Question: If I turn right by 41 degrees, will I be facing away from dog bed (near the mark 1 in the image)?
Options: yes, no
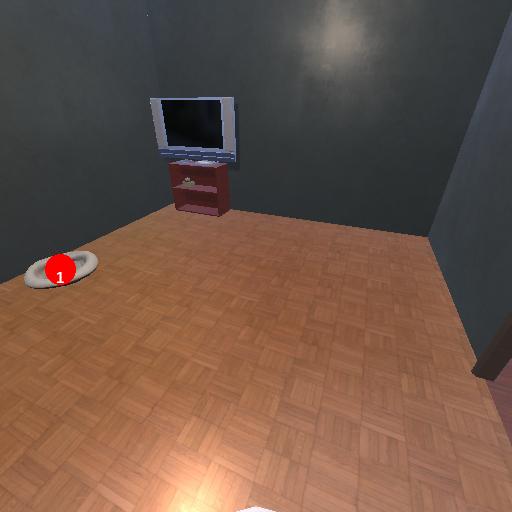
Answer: yes